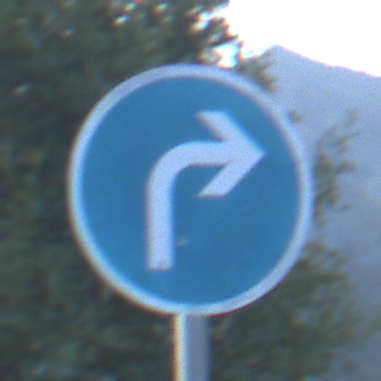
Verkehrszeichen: VorgeschriebeneFahrtrichtungRechts
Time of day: SunriseSunset
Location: Outdoor (RoadRail)
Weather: Clear
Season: NotSpecified
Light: Natural